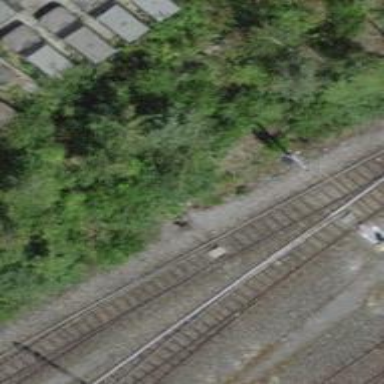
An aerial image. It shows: Railway switch.